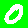
Digit: 0